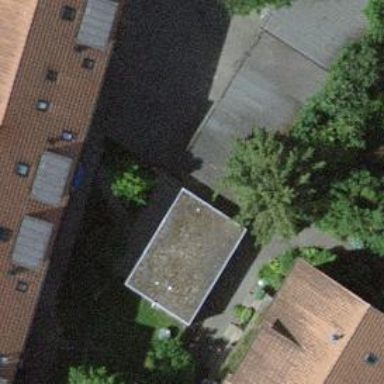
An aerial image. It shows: Group of garages.